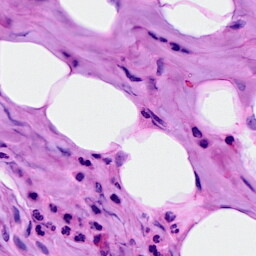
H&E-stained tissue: Breast